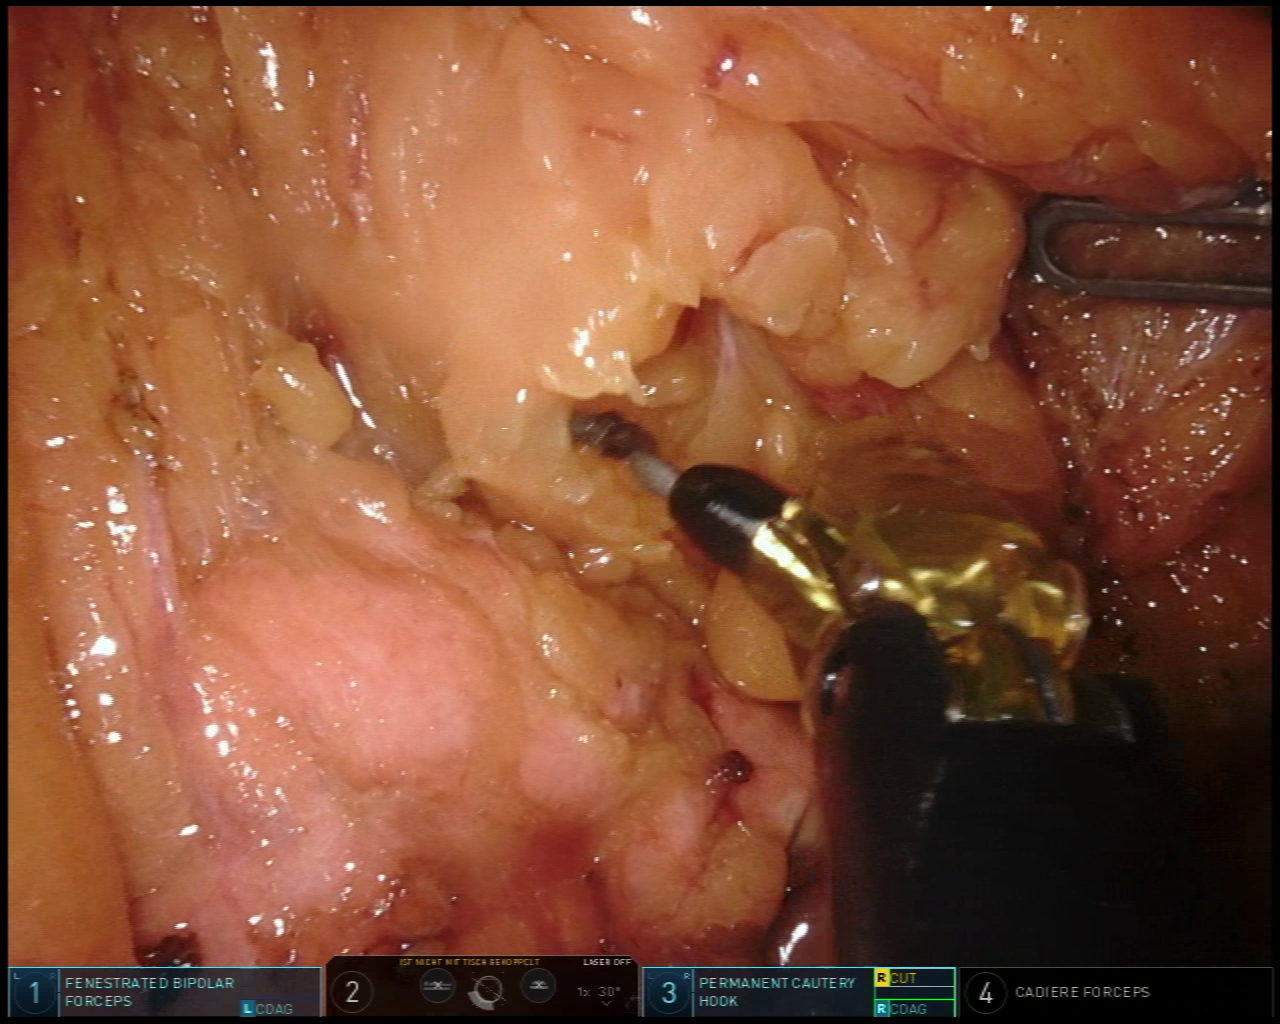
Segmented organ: pancreas
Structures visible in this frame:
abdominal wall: no
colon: no
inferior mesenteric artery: no
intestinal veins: no
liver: no
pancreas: yes
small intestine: no
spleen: no
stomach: no
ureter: no
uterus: no
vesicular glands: no